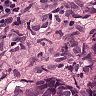
Metastatic tissue present: yes